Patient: sex M, age 78
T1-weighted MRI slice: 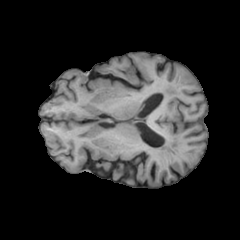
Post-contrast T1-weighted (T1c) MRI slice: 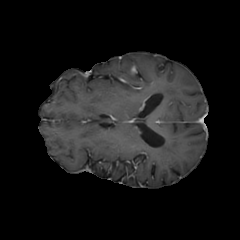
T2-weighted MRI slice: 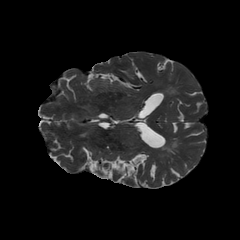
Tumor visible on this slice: yes
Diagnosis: Glioblastoma, IDH-wildtype
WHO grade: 4